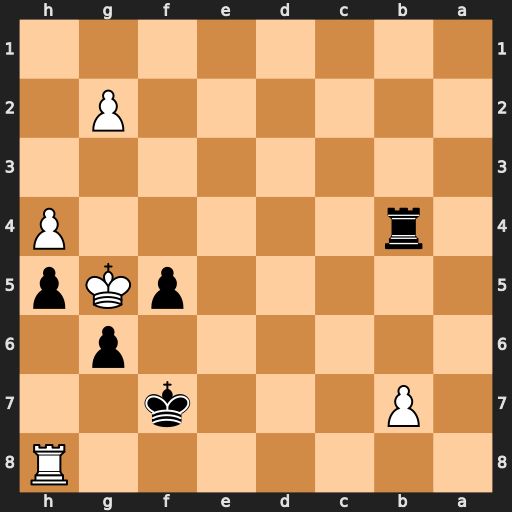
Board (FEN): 7R/1P3k2/6p1/5pKp/1r5P/8/6P1/8
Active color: b
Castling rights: -
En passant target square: -
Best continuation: Kg7 Rg8+ Kxg8 b8=R+ Rxb8